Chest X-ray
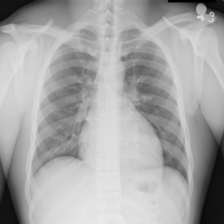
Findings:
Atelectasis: negative
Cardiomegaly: negative
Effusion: negative
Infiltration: negative
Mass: negative
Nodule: negative
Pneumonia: negative
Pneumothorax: negative
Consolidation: negative
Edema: negative
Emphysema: negative
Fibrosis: negative
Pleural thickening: negative
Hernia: negative